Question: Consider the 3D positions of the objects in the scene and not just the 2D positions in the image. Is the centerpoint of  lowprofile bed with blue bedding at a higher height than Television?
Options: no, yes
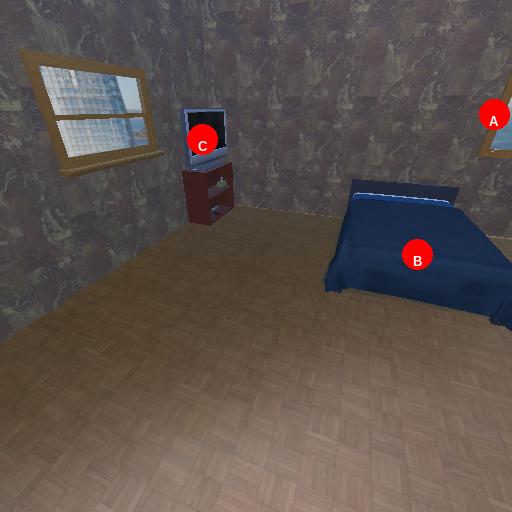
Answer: no